Question: In order not to make duplicate, I didn't ask until now and I was trying all day long. So I know it has been asked before, but none of them helped me. I'm having trouble with using storyboard and it is getting more and more confusing.
I found out on the internet that using segues and overriding the method 'performSegueWithIdentifier:sender'
: would have me and I tried to that. I implemented that as:
'''
- (IBAction)segmentChanged{
if([segmentedControl selectedSegmentIndex] == 0)
[self performSegueWithIdentifier:@"Doviz" sender:self];
else
[self performSegueWithIdentifier:@"Altin" sender:self];
}
'''
Here is my storyboard:

Please note that I'm connecting with push method rather than embed, modal and custom, and connecting them not to the segmentedController but to the view. Maybe there might be also something wrong.
Lastly, when I'm trying to running my application, I took the error:
> Could not find a navigation controller for segue 'Altin'. Push segues
can only be used when the source controller is managed by an instance
of UINavigationController.
I'm new and learning Xcode 'til 1 week, so I'll be much appreciated if you can give me an detailed answer on this.
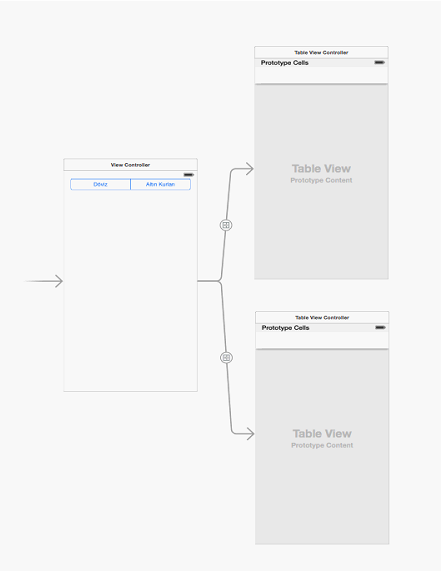
Answer: Setup your storyboard so it looks like this:

An ensure to give each segue the appropriate identifier in the Attributes Inspector (Command+Option+4).
Please bare in mind that using a segmented control for pushing on view controllers isn't a standard UI paradigm. It may be more appropriate to use regular 'UIButton' controls.